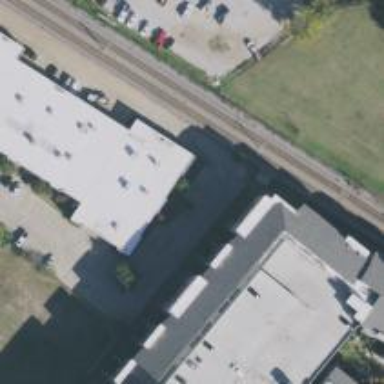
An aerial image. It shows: Light rail railway with electrified contact line.